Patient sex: F
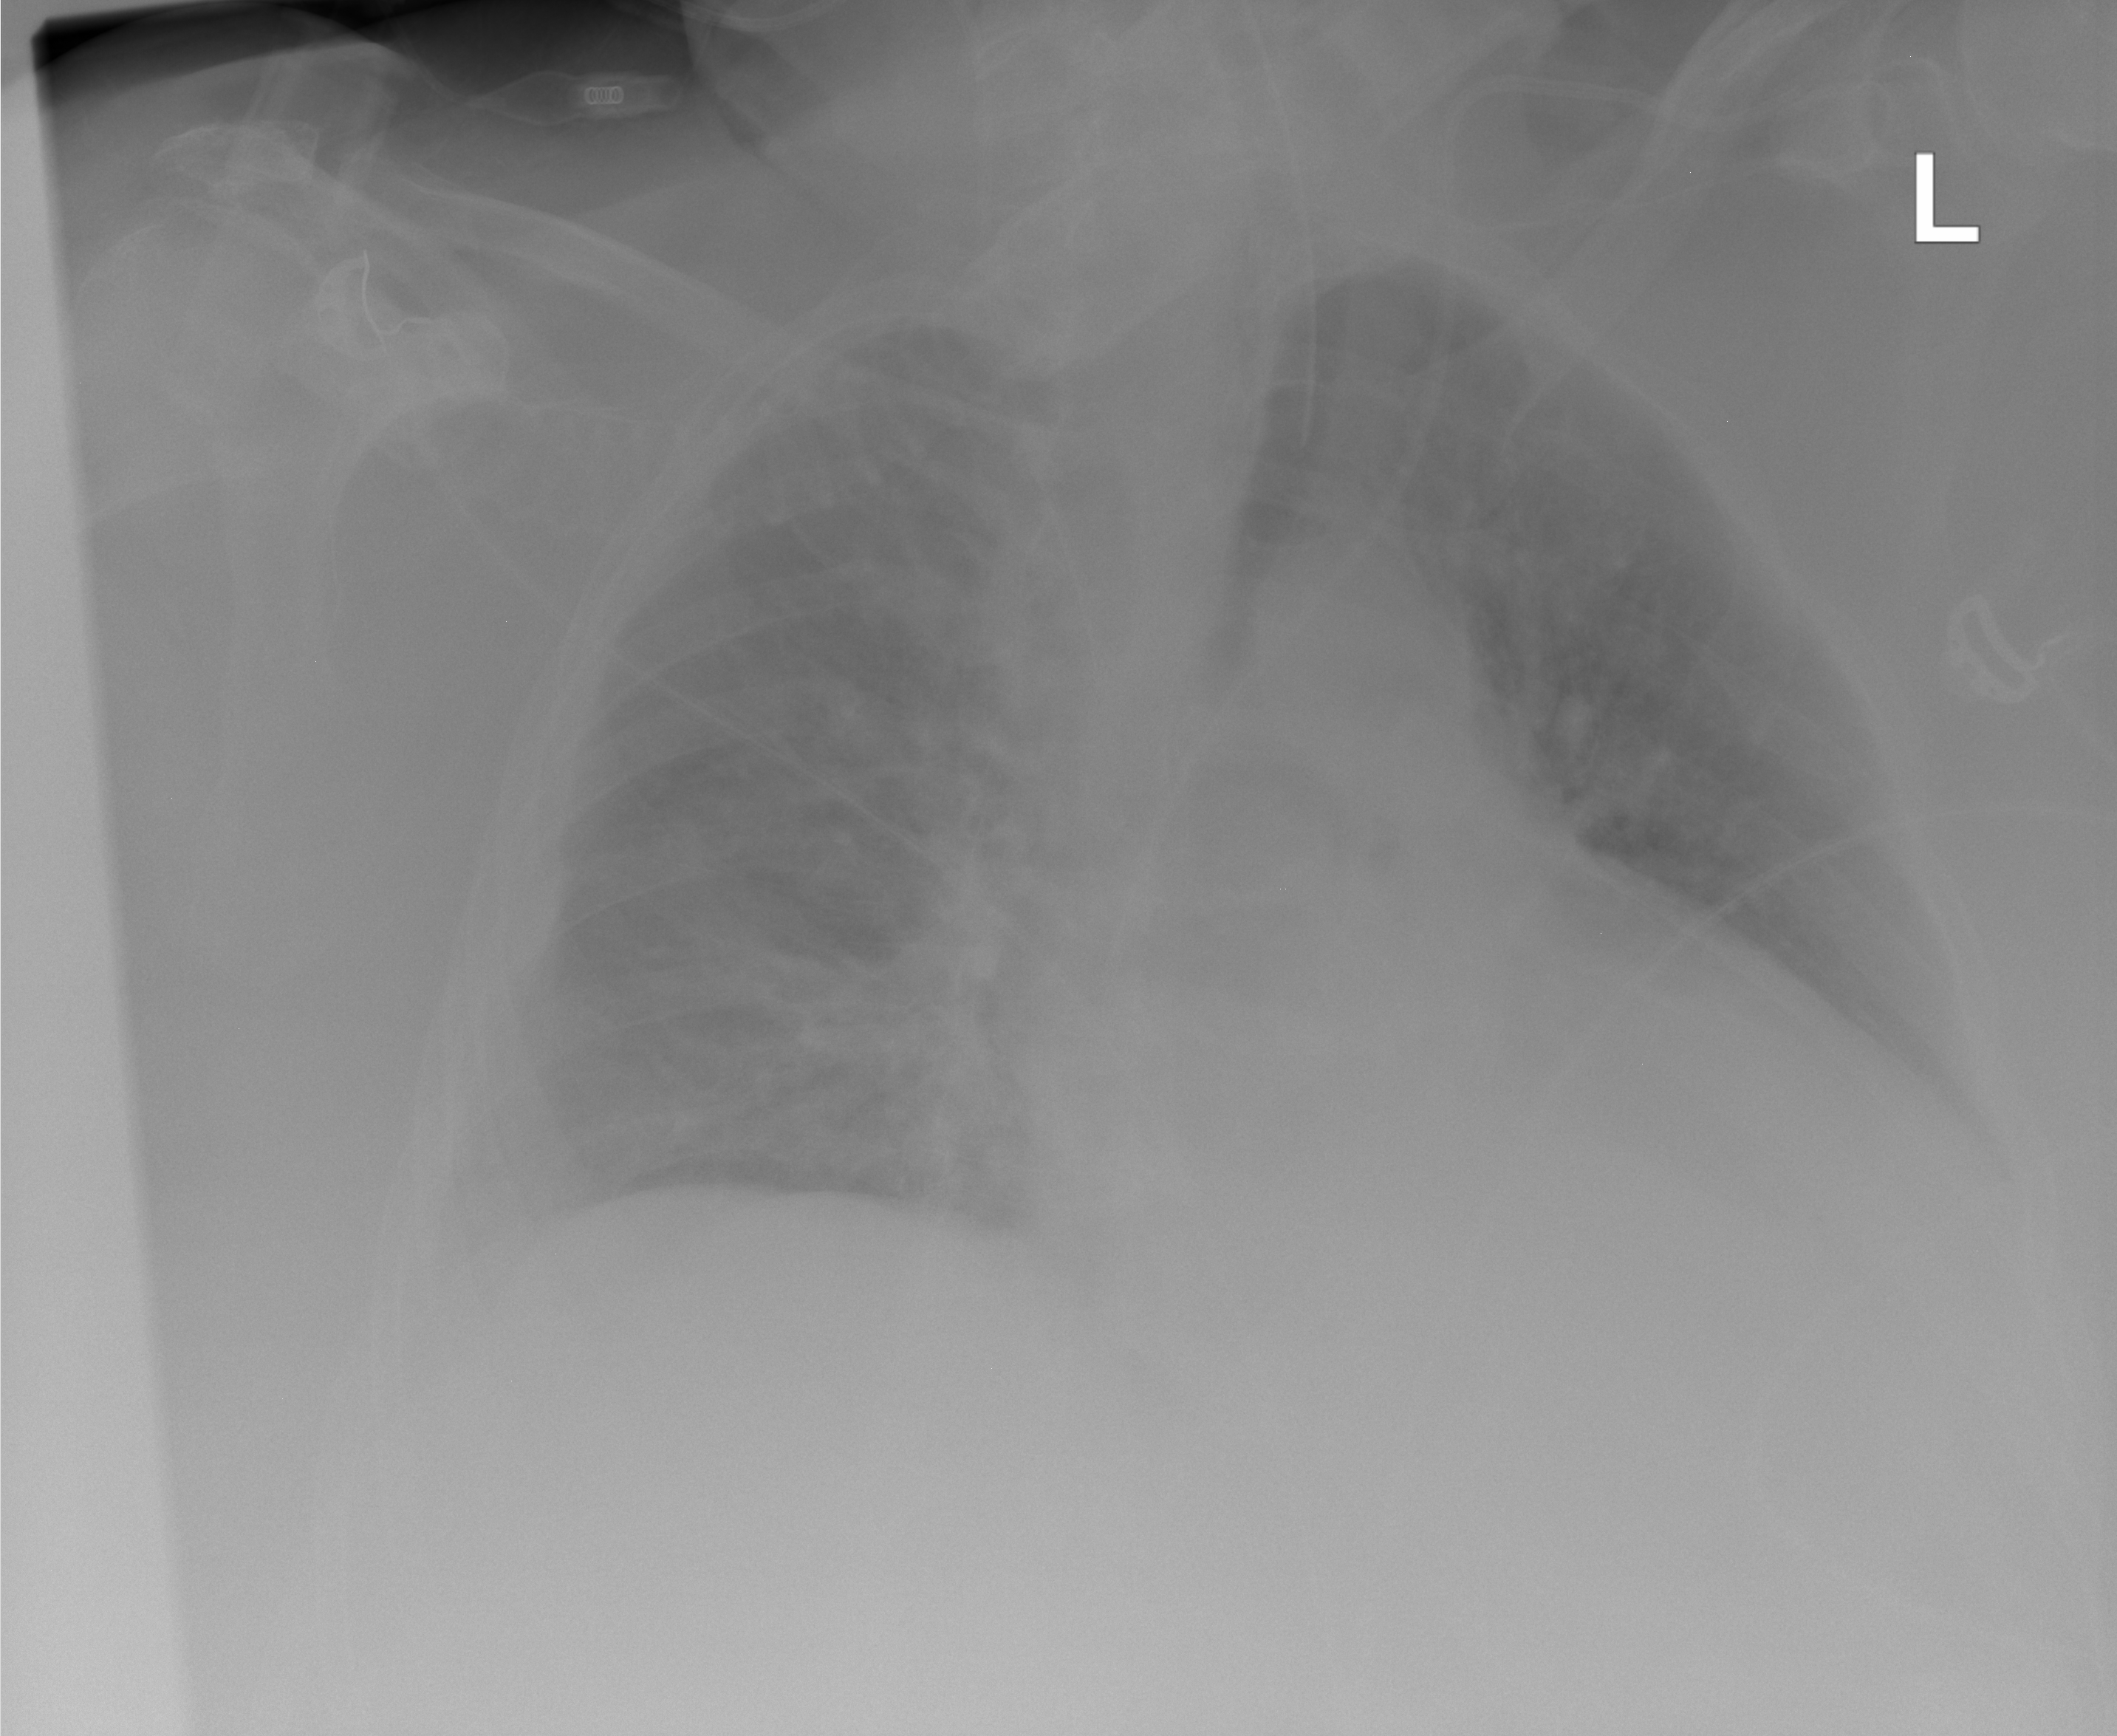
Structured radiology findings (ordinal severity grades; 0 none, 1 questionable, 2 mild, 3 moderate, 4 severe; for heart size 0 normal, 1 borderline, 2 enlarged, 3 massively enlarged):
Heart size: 2
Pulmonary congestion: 3
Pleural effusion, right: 0
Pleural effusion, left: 0
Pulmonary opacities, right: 2
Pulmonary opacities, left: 2
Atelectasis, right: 2
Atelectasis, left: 0